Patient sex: M
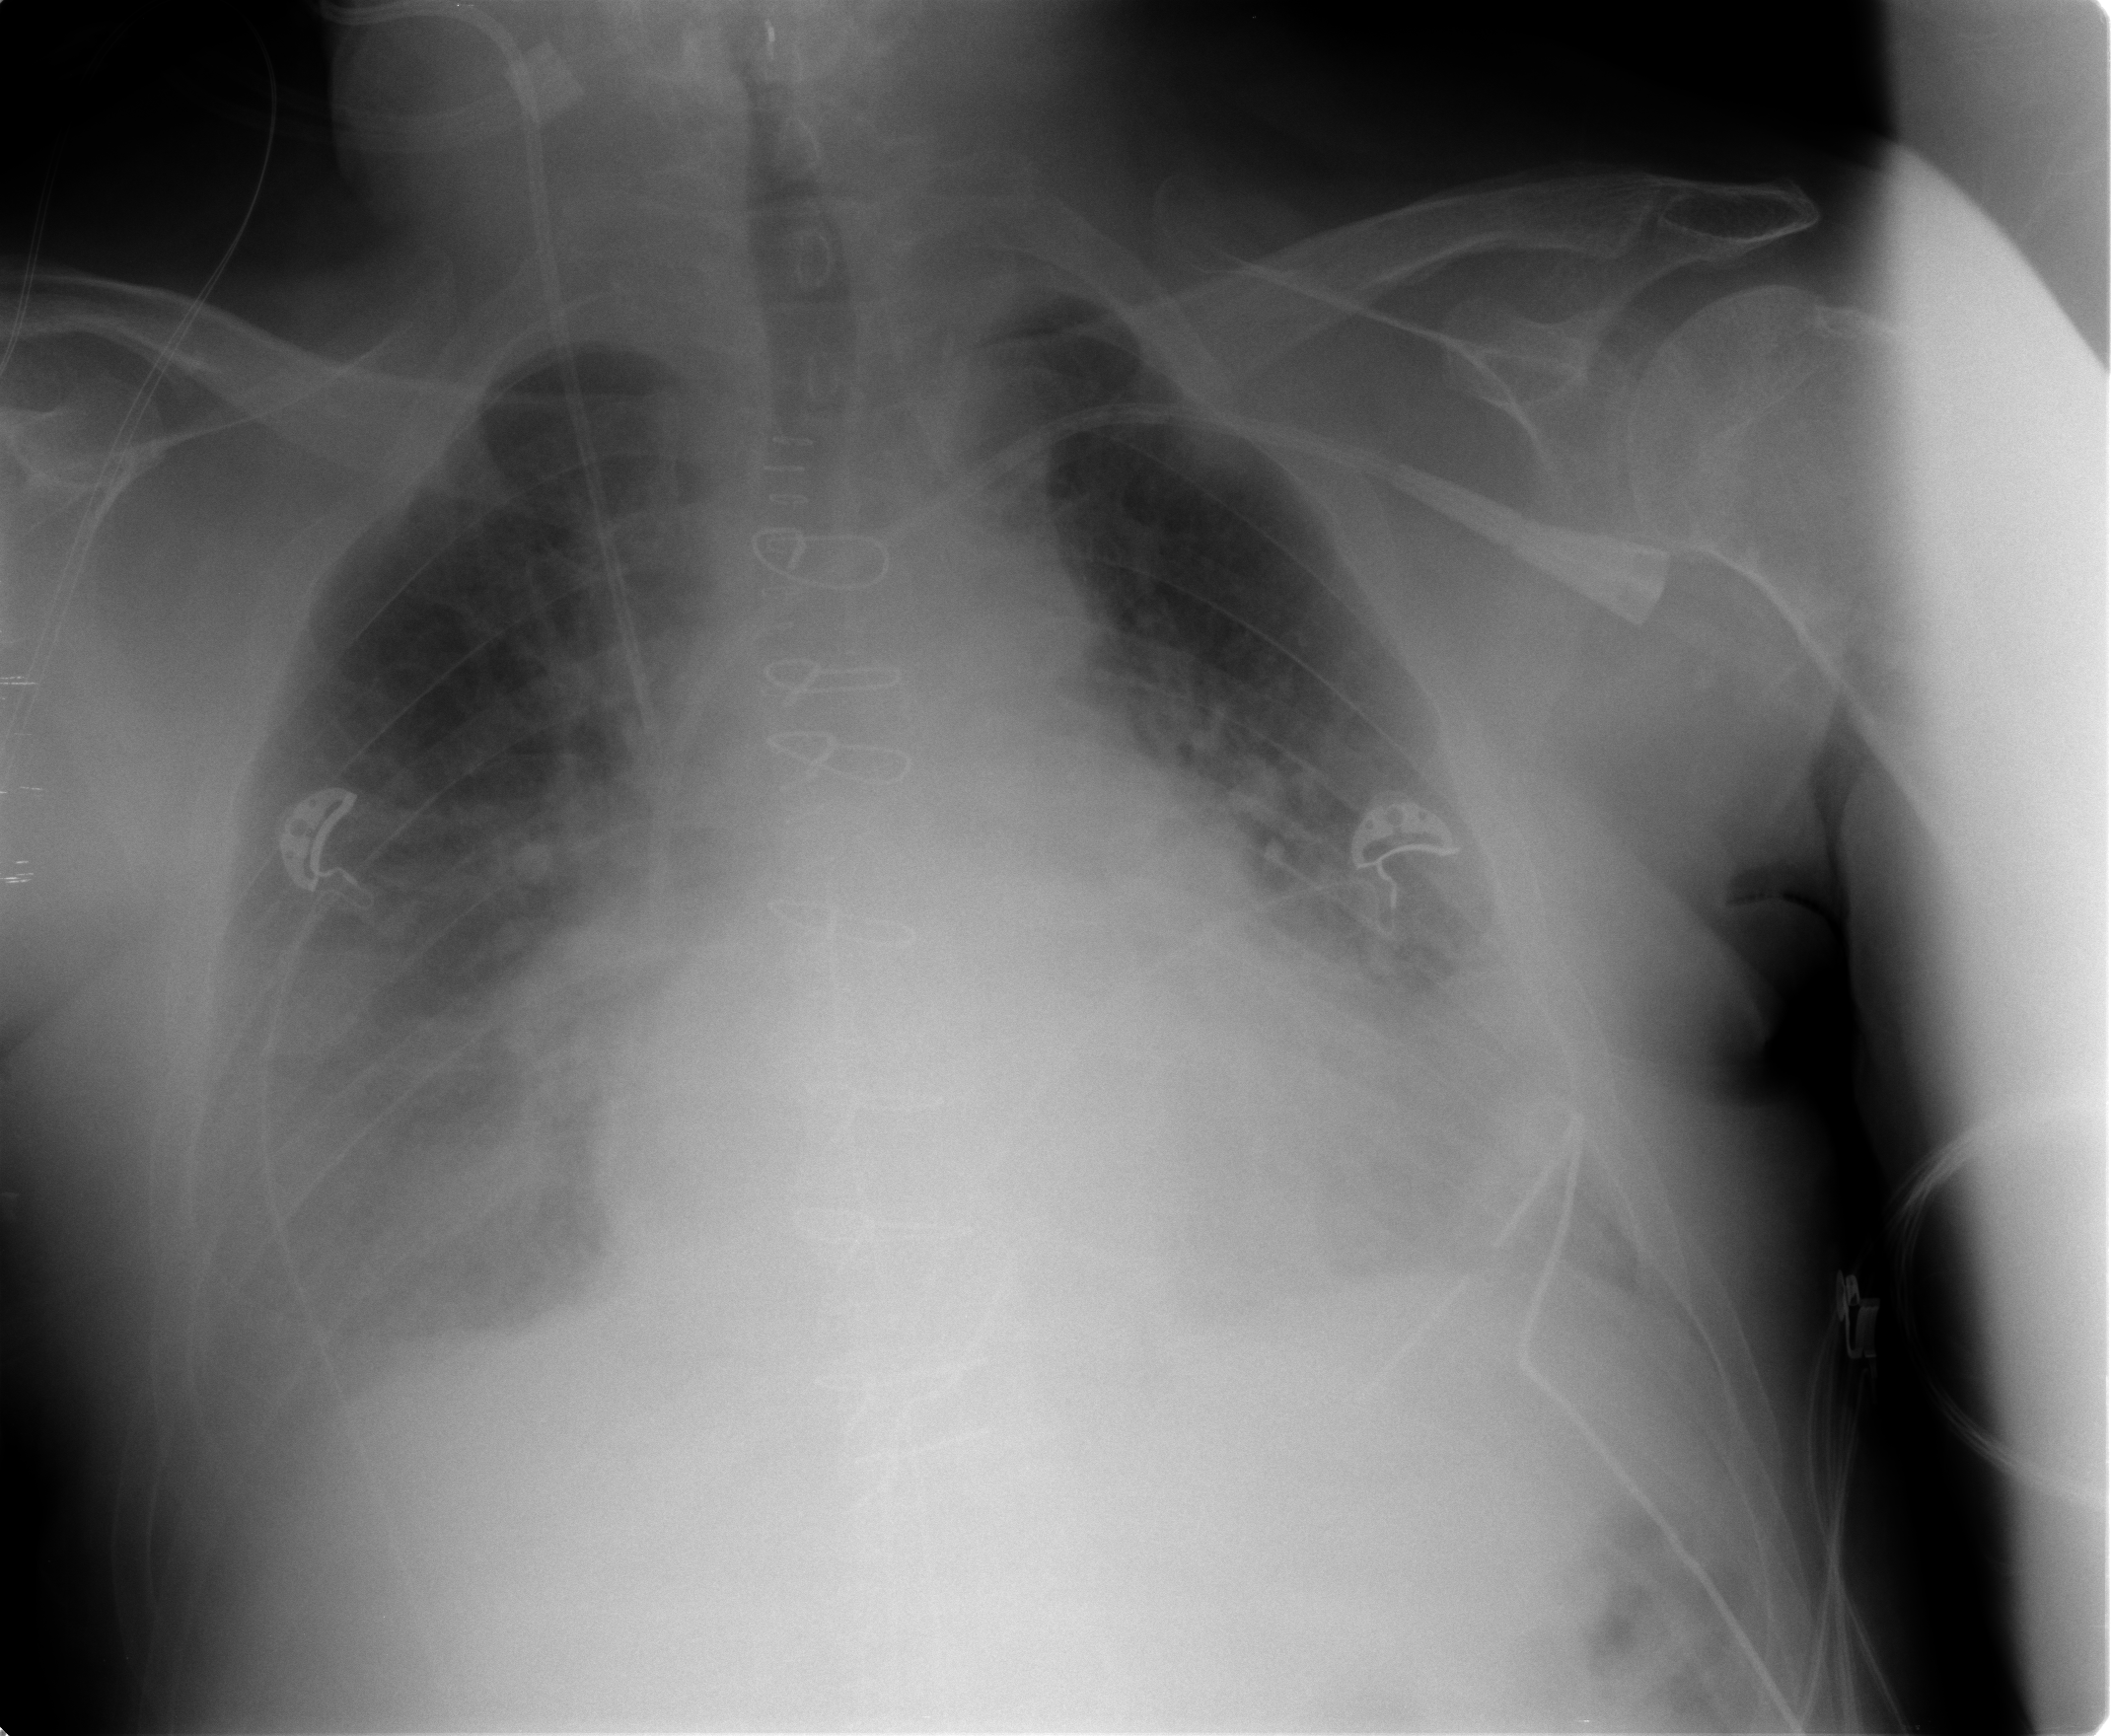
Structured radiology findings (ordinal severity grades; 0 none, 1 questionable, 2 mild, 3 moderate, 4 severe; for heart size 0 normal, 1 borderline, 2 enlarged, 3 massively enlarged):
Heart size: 2
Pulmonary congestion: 3
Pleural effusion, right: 2
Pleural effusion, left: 2
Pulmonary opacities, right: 2
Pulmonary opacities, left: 2
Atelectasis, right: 2
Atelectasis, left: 2